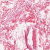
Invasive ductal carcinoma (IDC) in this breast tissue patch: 0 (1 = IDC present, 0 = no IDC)